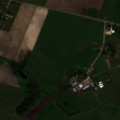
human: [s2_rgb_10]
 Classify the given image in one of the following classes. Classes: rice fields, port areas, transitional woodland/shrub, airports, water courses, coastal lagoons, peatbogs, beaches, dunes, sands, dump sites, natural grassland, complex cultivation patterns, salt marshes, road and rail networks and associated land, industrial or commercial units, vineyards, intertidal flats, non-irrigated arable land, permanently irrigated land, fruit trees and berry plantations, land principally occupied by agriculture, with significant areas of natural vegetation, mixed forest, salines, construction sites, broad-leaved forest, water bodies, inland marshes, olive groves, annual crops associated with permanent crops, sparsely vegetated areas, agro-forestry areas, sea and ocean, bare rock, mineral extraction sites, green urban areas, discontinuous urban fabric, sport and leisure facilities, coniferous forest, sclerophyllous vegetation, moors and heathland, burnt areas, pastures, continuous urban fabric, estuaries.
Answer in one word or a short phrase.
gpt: non-irrigated arable land, pastures, complex cultivation patterns, mixed forest